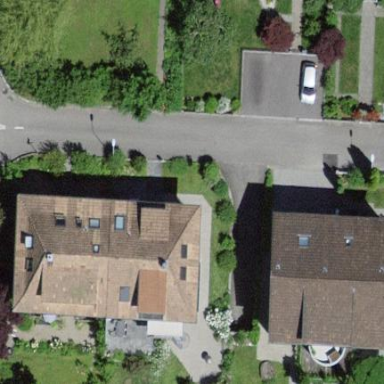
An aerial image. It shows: Hipped roof semi-detached house.